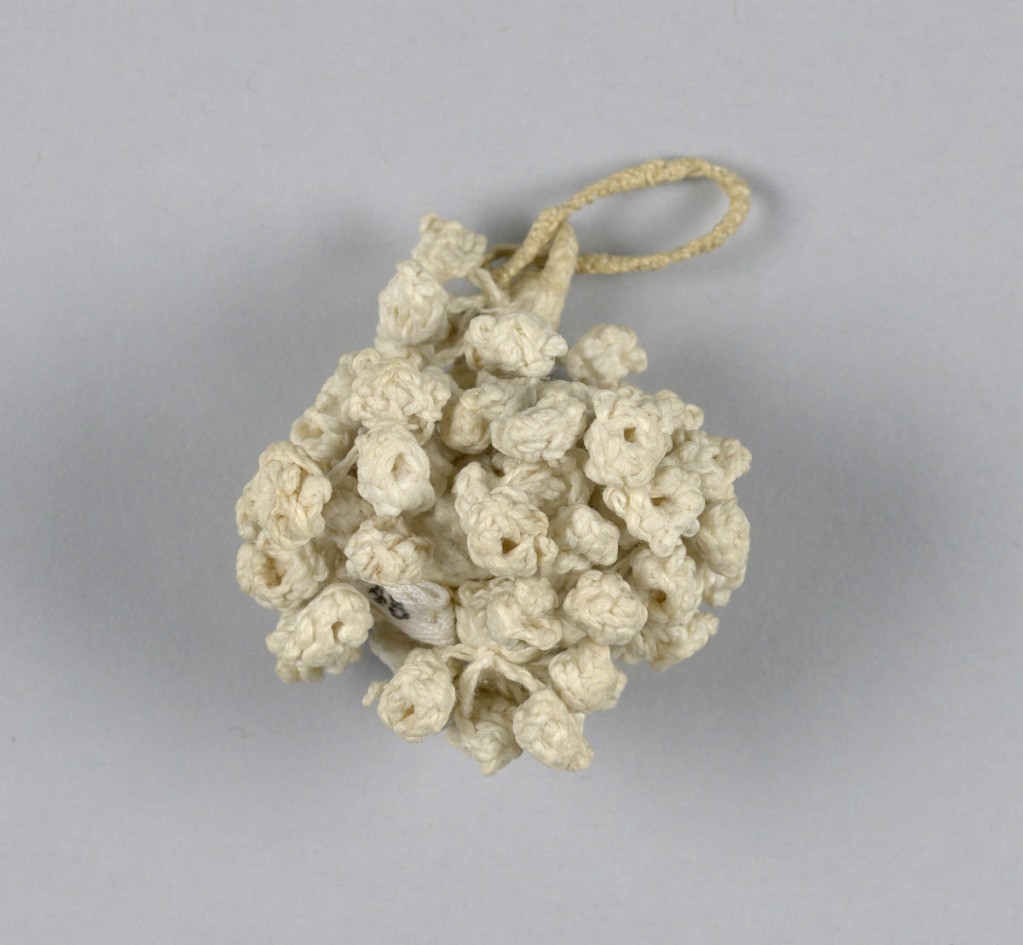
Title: Tassel
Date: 17th century
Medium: linen Technique: braided and knotted
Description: Tiny tassel of linen, braided and knotted. Double loops attached to short stem terminating in small round ball which is entirely covered with clusters made of small knots.